Question: I'm just beginning on figuring out what works best for layout/data display in XAML (WPF), and don't have the intuition yet of what controls, etc work well in certain situations.
- - -

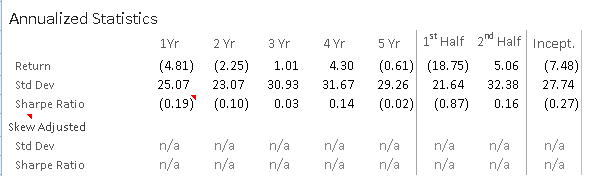
Answer: I would actually use the standard Grid (not the DataGrid). It seems ankward at the beginning but after you learn how to use it, you're gonna use it everywhere! :)
Here is an example to display your data (its not complete but you see the point):
'''
<Grid x:Name="grdData" Background="White">
<Grid.ColumnDefinitions>
<ColumnDefinition Width="Auto" />
<ColumnDefinition Width="Auto" MinWidth="50" />
<ColumnDefinition Width="Auto" MinWidth="50" />
<ColumnDefinition Width="Auto" MinWidth="50" />
<ColumnDefinition Width="Auto" MinWidth="50" />
<ColumnDefinition Width="Auto" MinWidth="50" />
<ColumnDefinition Width="Auto" MinWidth="50" />
<ColumnDefinition Width="Auto" MinWidth="50" />
<ColumnDefinition Width="Auto" MinWidth="50" />
</Grid.ColumnDefinitions>
<Grid.RowDefinitions>
<RowDefinition Height="Auto" />
<RowDefinition Height="Auto" />
<RowDefinition Height="Auto" />
<RowDefinition Height="Auto" />
<RowDefinition Height="Auto" />
</Grid.RowDefinitions>
<TextBlock FontWeight="Bold" FontSize="14" Padding="10">Annualized Statistics</TextBlock>
<TextBlock Grid.Row="1" Grid.Column="1">1Yr</TextBlock>
<TextBlock Grid.Row="1" Grid.Column="2">2Yr</TextBlock>
<TextBlock Grid.Row="1" Grid.Column="3">3Yr</TextBlock>
<TextBlock Grid.Row="1" Grid.Column="4">4Yr</TextBlock>
<TextBlock Grid.Row="1" Grid.Column="5">5Yr</TextBlock>
<TextBlock Grid.Row="1" Grid.Column="6">1st Half</TextBlock>
<TextBlock Grid.Row="1" Grid.Column="7">2nd Half</TextBlock>
<TextBlock Grid.Row="1" Grid.Column="8">Incept</TextBlock>
<TextBlock Grid.Row="2" Grid.Column="0">Return</TextBlock>
<TextBlock Grid.Row="2" Grid.Column="1">(4.81)</TextBlock>
<TextBlock Grid.Row="2" Grid.Column="2">(2.25)</TextBlock>
<TextBlock Grid.Row="2" Grid.Column="3">1.01</TextBlock>
<TextBlock Grid.Row="2" Grid.Column="4">4.30</TextBlock>
<TextBlock Grid.Row="2" Grid.Column="5">(0.61)</TextBlock>
<TextBlock Grid.Row="2" Grid.Column="6">(18.75)</TextBlock>
<TextBlock Grid.Row="2" Grid.Column="7">5.06</TextBlock>
<TextBlock Grid.Row="2" Grid.Column="8">(7.48)</TextBlock>
<Rectangle Grid.Column="5" Grid.Row="1" Grid.RowSpan="5" Fill="Black" Width="1" HorizontalAlignment="Right" />
<Rectangle Grid.Column="7" Grid.Row="1" Grid.RowSpan="5" Fill="Black" Width="1" HorizontalAlignment="Right" />
</Grid>
'''